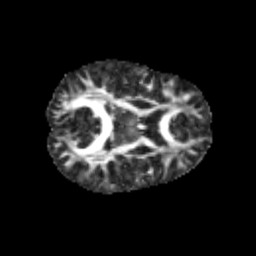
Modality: FA
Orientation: axial
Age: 10
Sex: female
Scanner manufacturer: siemens
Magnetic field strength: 3 T
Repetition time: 3.8 s
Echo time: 0.07 s